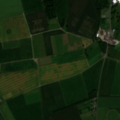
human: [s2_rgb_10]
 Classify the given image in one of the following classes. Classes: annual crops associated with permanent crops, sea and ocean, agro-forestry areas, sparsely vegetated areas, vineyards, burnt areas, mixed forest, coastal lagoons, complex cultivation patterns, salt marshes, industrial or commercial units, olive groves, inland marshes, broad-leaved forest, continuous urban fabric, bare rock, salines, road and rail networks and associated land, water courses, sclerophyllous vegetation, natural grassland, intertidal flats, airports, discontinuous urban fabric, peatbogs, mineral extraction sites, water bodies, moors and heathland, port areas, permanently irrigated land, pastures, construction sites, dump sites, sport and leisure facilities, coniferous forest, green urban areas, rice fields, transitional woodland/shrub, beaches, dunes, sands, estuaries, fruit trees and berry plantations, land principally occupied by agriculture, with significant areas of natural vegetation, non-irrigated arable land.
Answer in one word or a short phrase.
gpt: non-irrigated arable land, pastures, mixed forest